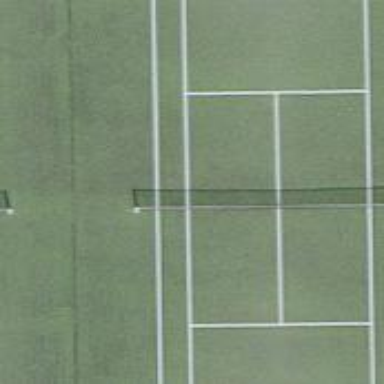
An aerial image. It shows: Tennis court in leisure pitch.